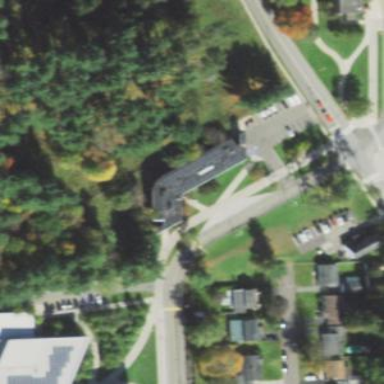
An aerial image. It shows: College building.